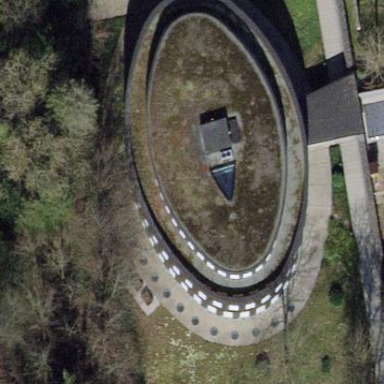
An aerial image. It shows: Office building with flat roof.